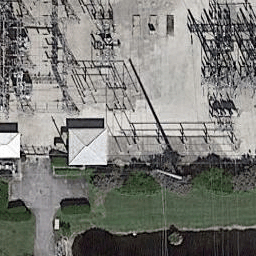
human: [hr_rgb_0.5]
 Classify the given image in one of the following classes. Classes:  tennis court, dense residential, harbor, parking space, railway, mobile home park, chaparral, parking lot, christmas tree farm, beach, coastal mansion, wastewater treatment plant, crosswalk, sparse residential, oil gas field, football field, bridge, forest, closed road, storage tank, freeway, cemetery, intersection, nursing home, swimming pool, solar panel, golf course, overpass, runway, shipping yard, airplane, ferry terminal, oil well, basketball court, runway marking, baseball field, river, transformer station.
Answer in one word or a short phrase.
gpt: transformer station